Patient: sex F, age 66
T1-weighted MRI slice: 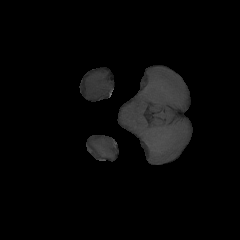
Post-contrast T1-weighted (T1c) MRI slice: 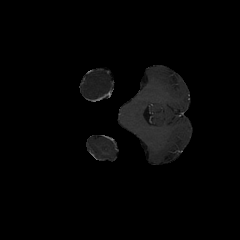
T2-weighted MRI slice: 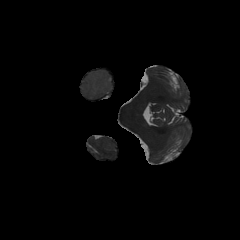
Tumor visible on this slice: yes
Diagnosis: Astrocytoma, IDH-wildtype
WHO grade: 2